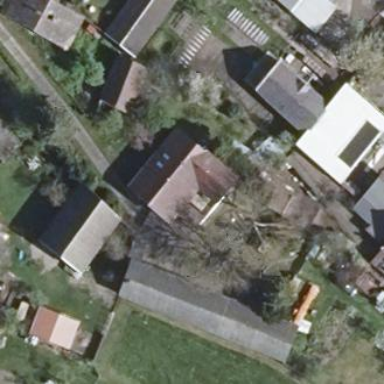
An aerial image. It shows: House with flat grey roof.